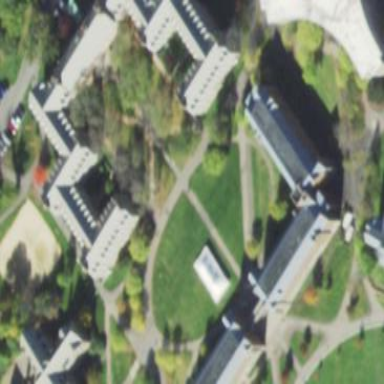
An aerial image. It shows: Dormitory building.